Field crop: maize
Growth stage: 2
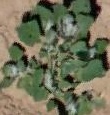
Species: chenopodium